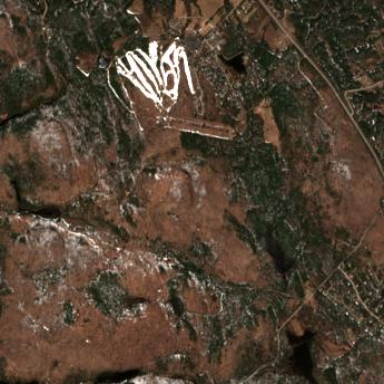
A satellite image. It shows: Area designated for winter sports.